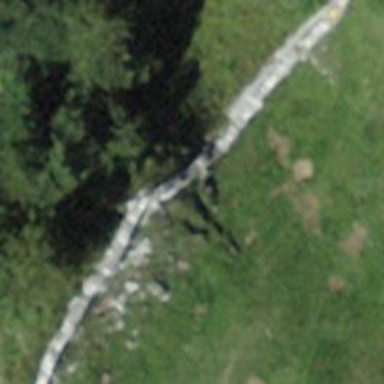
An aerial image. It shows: Dry stone wall barrier.